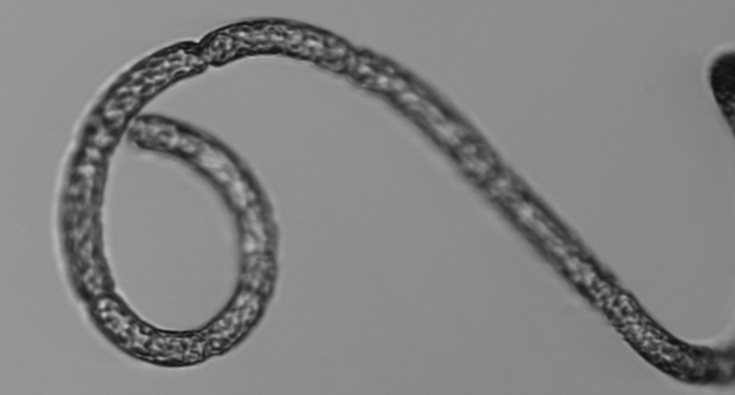
Label: Guinardia_striata